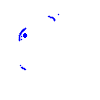
Particle: pion